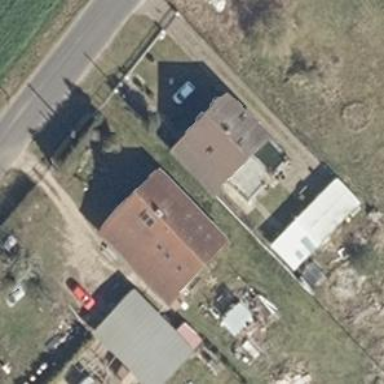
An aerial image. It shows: Detached building.